Question: See how 'fs' is underlined? When I hover over it it says "module". It confused me because it looked like an error.

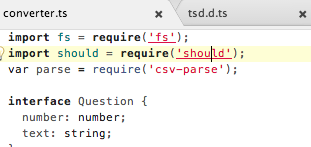
Answer: > When I hover over it it says "module". It confused me because it looked like an error.
We underline these to denote that these are we understand. And these are paths we will provide autocomplete for.
It looks like an error because your color scheme has text as . In others it will look different based on the color scheme for 'strings'.